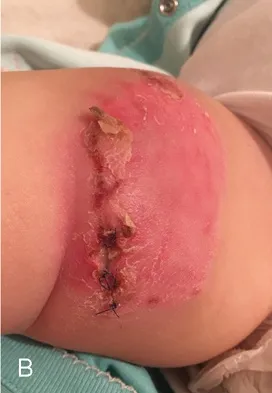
The lesion of the thigh after surgical biopsy (visible skin sutures) that confirmed the diagnosis.
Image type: medical_photograph (skin_photograph)